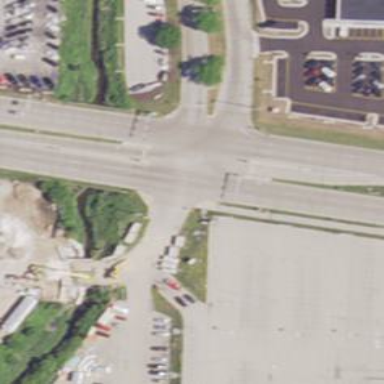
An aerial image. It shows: Crossing on asphalt path.